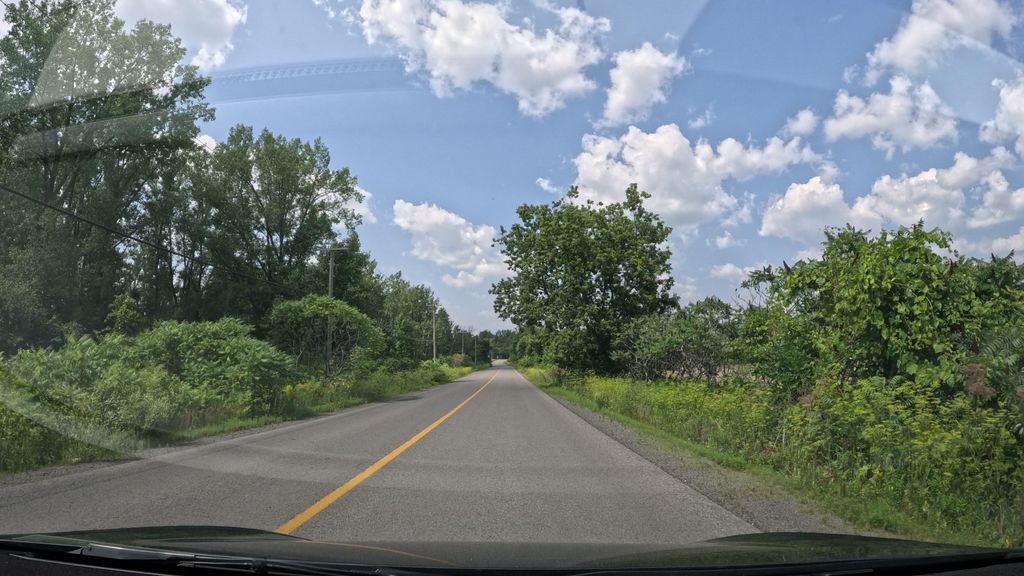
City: montreal